Field crop: tomato
Growth stage: 1
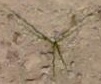
Species: cyperus